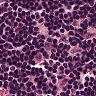
Metastatic tissue present: no